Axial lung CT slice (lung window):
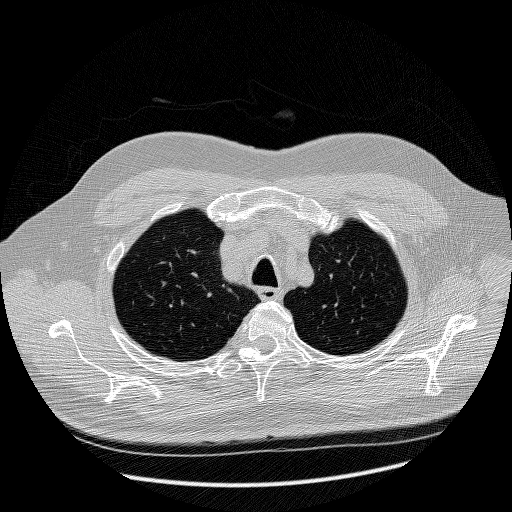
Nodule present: no